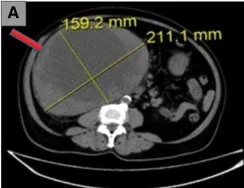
(A) Preoperative abdominal CT examination showing a 20 cm*16 cm RCC mass (the red arrow).
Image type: radiology (ct)